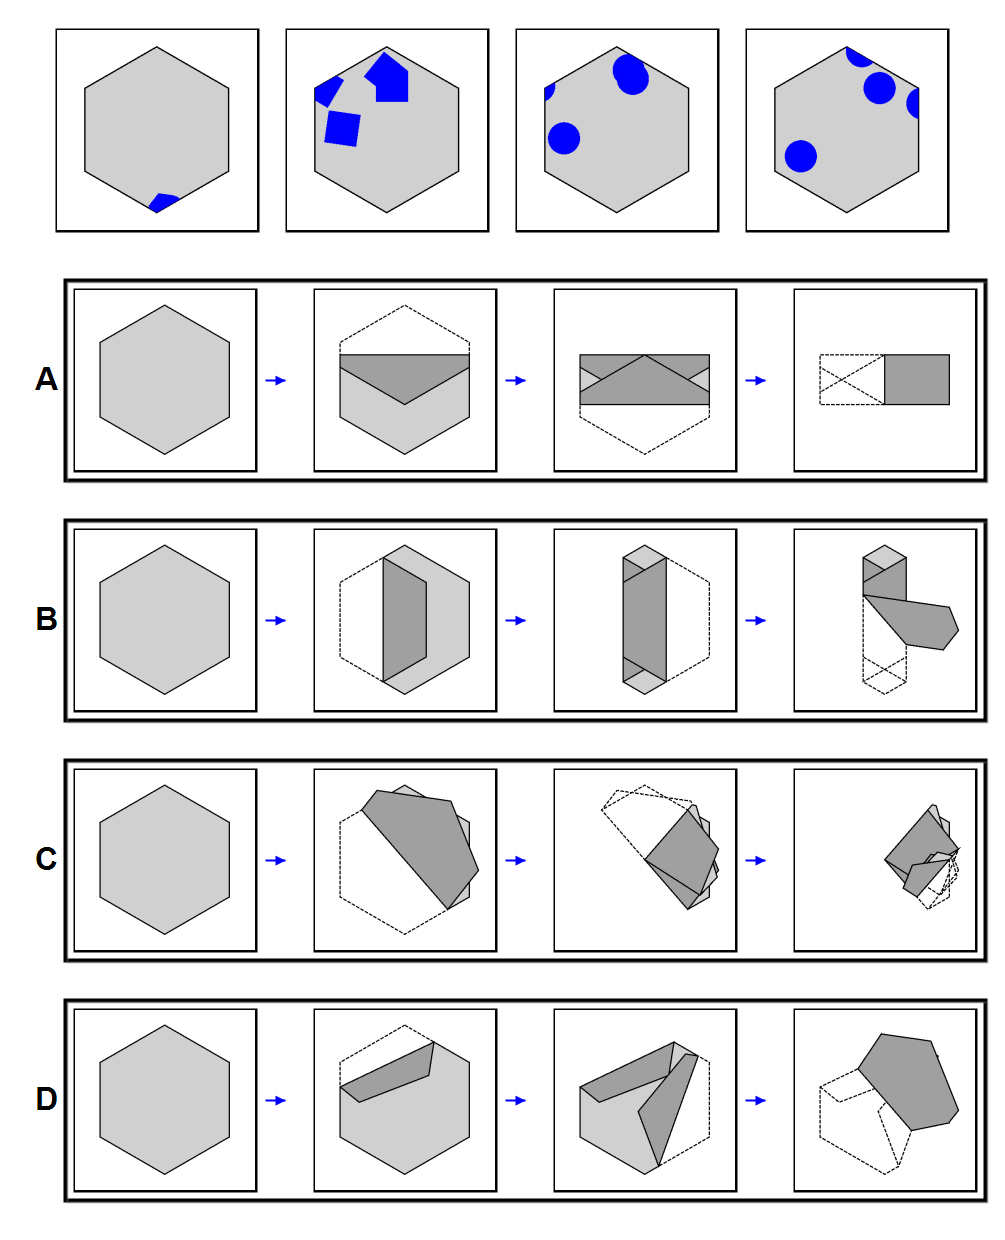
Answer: D